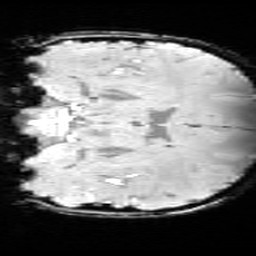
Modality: SWI
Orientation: coronal
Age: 12
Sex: female
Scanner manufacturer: siemens
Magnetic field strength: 3 T
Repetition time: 0.027 s
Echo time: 0.02 s